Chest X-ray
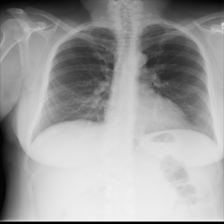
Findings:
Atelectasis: negative
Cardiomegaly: negative
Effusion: negative
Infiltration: negative
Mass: negative
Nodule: negative
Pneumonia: negative
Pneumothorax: negative
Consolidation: negative
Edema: negative
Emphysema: negative
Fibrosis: negative
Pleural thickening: negative
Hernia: negative